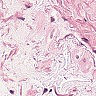
Metastatic tissue present: no